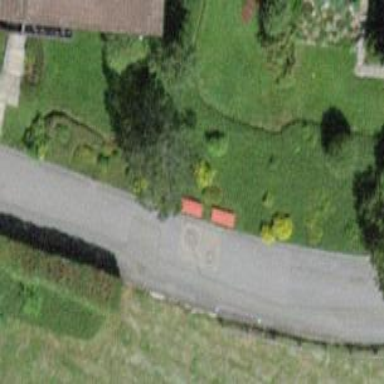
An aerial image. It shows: Bench for seating.